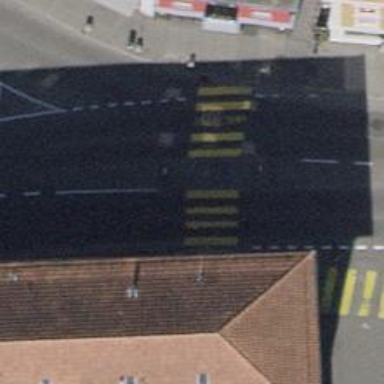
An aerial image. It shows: Uncontrolled zebra crossing with pedestrian island.